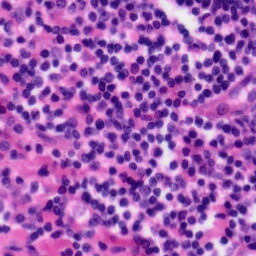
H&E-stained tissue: Tonsil